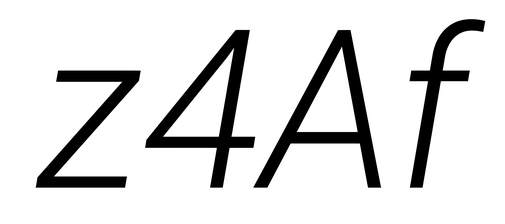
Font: Roboto-Italic_Light_Italic